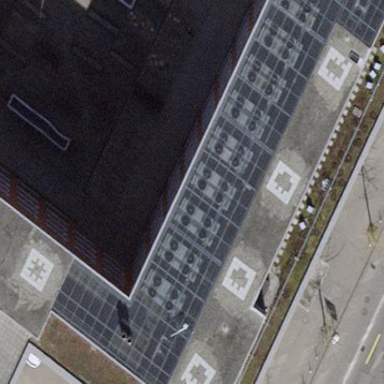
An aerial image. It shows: Flat-roofed office building.